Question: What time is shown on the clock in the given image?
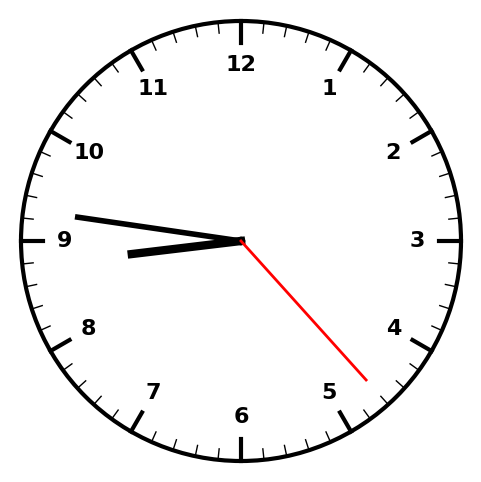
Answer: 08:46:23